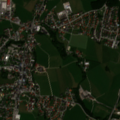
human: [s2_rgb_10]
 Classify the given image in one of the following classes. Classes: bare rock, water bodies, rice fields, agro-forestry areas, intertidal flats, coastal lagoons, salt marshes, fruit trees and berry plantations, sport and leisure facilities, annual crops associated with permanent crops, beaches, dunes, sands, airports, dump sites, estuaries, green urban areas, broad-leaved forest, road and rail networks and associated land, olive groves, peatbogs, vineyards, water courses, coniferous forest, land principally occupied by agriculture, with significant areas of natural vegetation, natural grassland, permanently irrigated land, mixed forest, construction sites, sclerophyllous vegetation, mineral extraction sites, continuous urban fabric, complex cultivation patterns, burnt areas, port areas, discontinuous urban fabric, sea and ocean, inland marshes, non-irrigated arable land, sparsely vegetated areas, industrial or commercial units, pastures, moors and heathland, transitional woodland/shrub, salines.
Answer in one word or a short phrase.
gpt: discontinuous urban fabric, pastures, land principally occupied by agriculture, with significant areas of natural vegetation